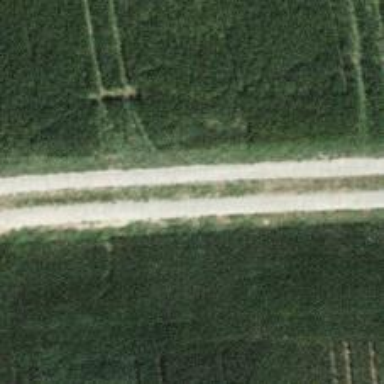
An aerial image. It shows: Gravel track with grade3 tracktype.